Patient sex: M
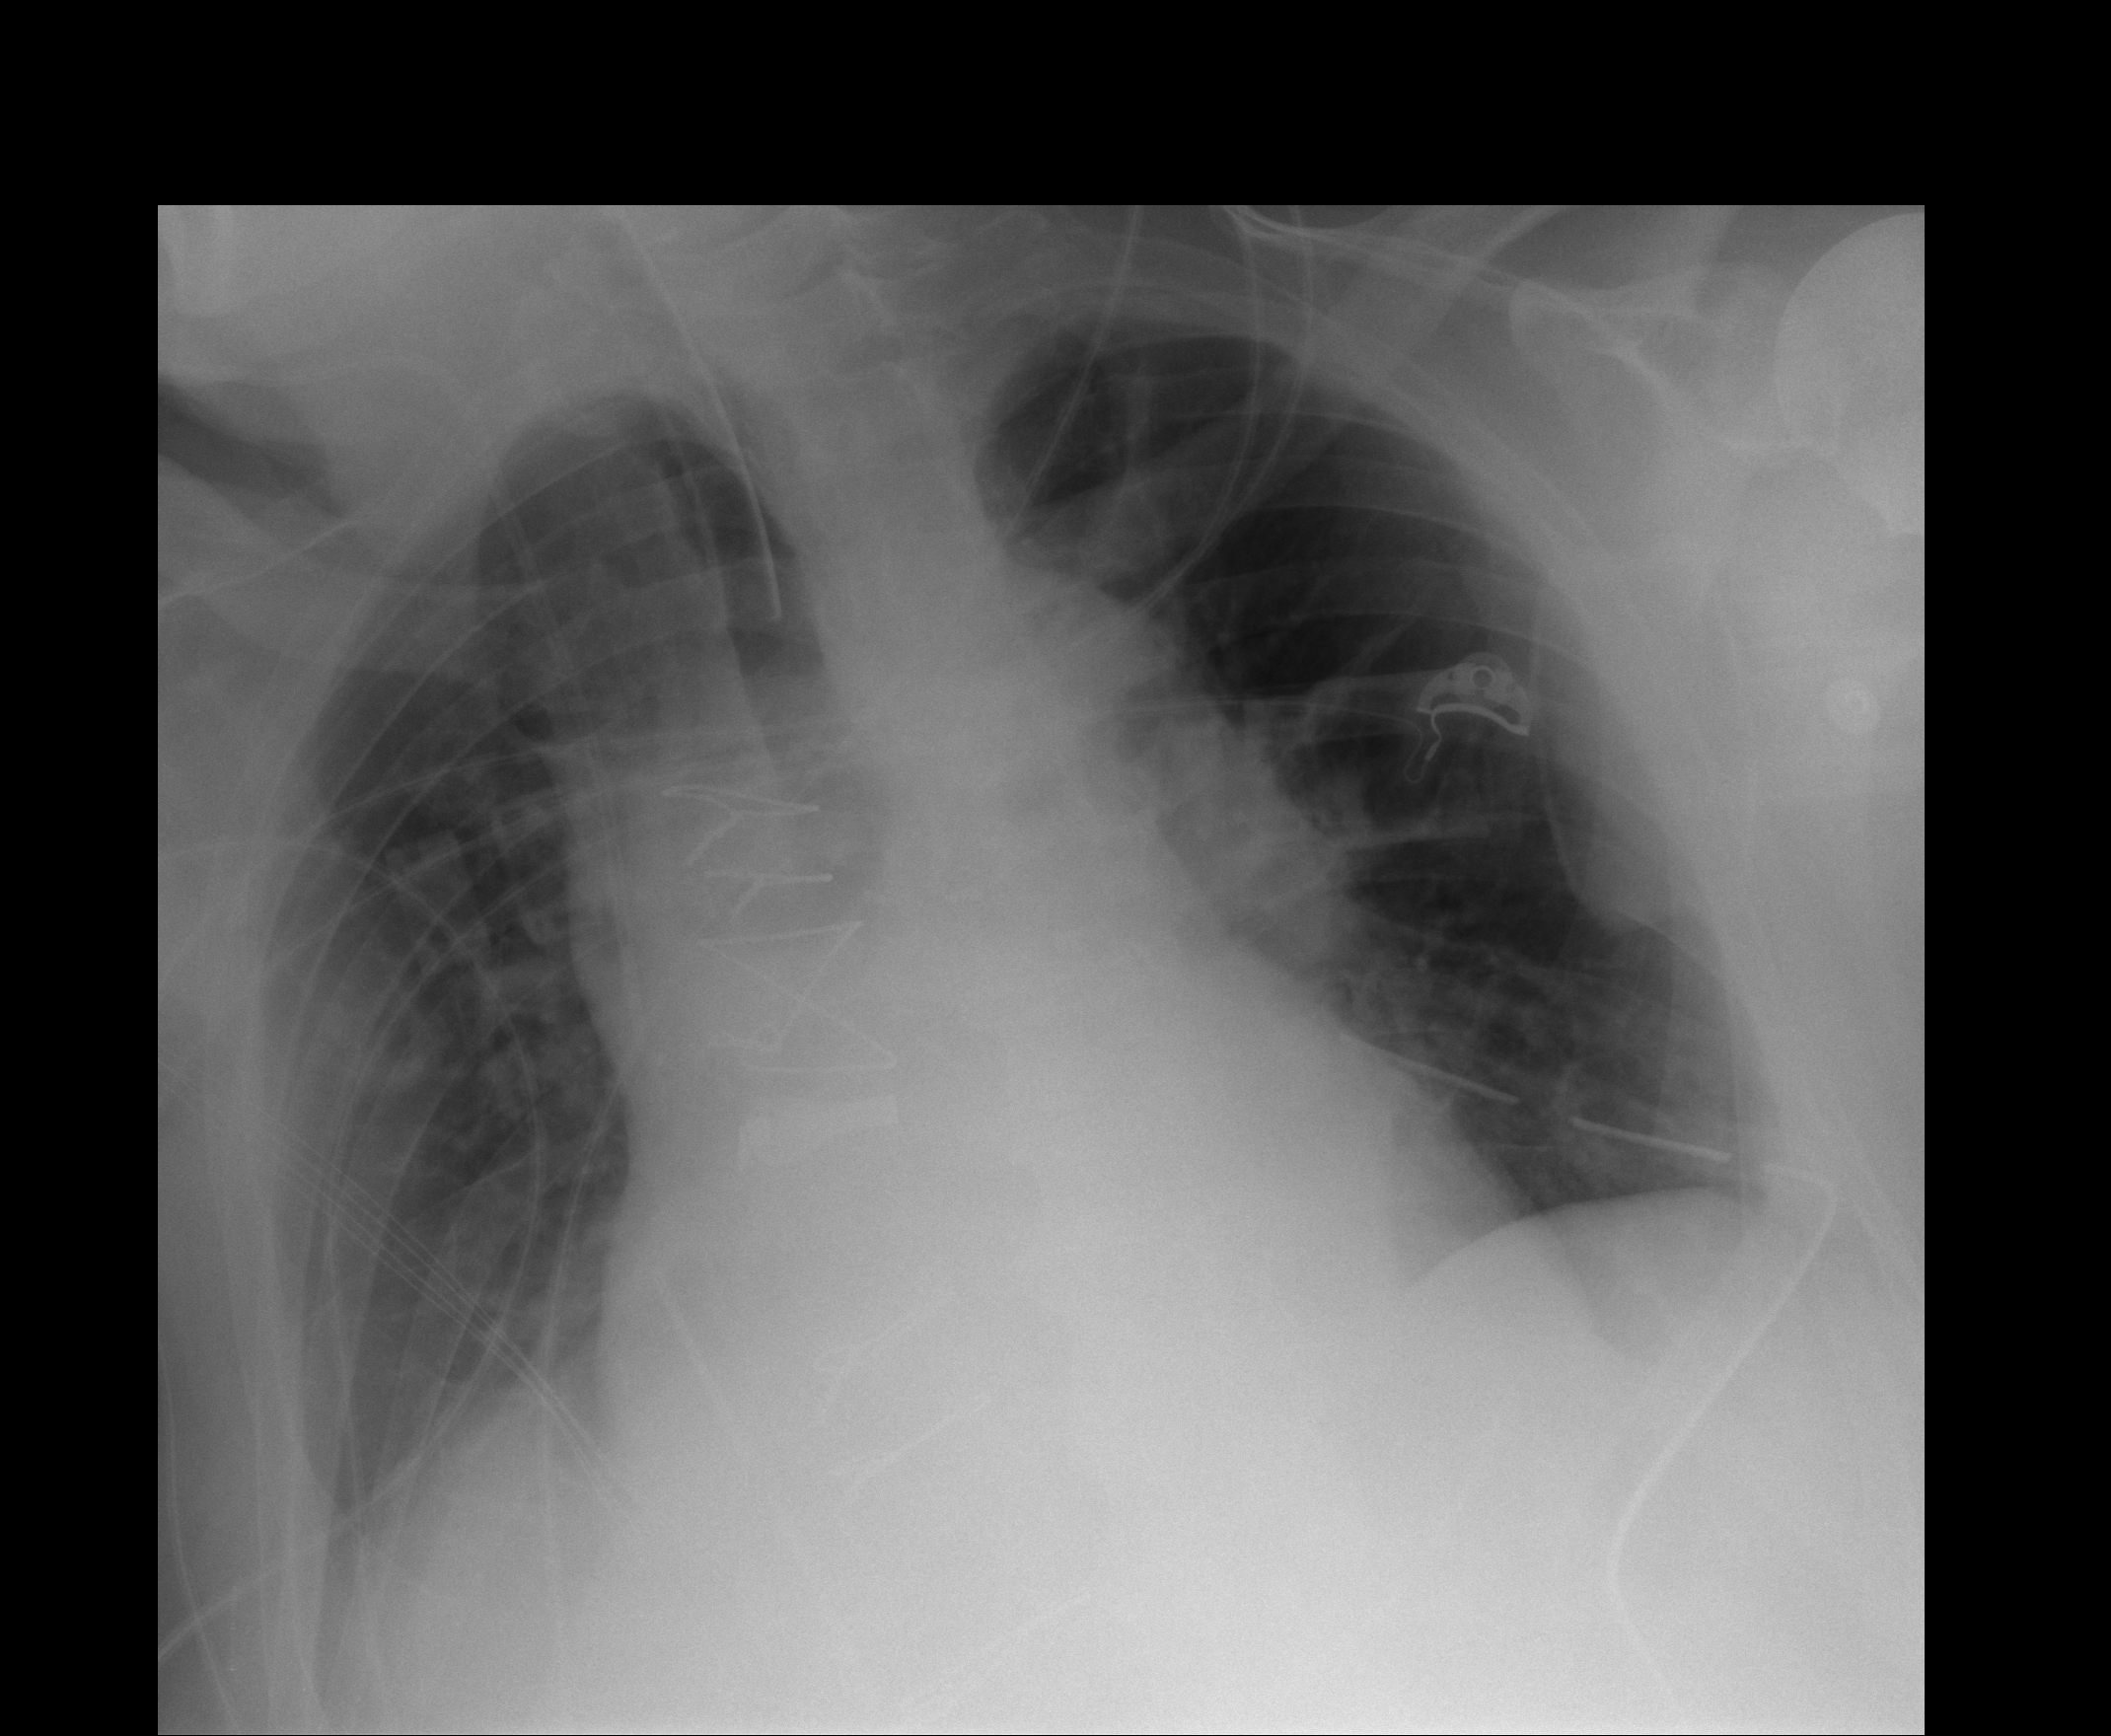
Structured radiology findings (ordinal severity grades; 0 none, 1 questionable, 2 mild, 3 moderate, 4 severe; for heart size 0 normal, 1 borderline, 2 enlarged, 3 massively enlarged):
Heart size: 2
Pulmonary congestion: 1
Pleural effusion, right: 1
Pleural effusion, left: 0
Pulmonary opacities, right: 0
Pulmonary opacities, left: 0
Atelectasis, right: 2
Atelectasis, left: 2